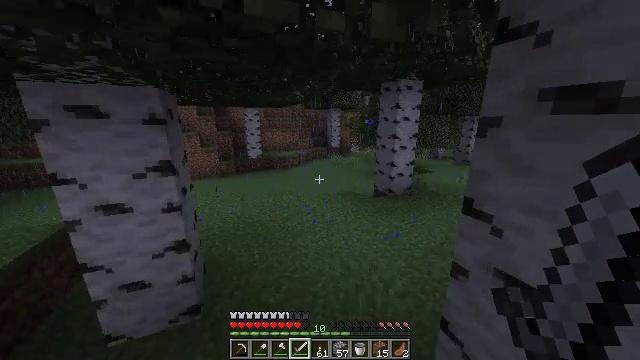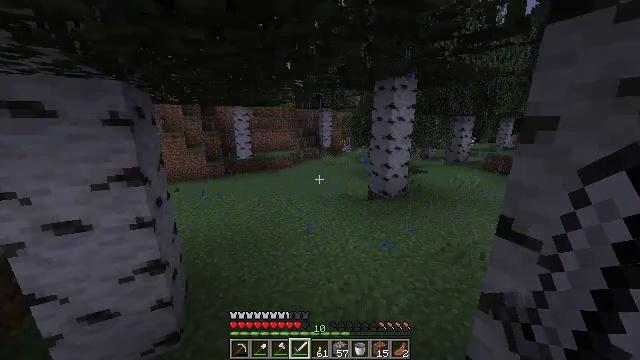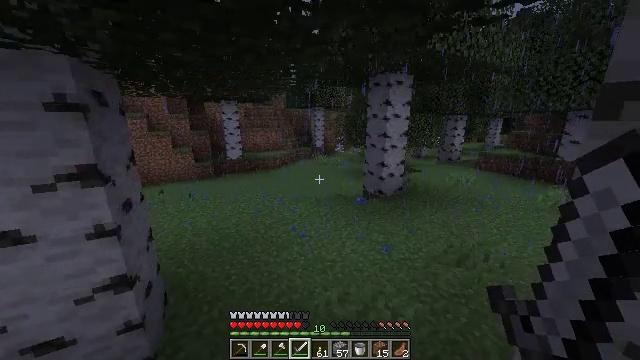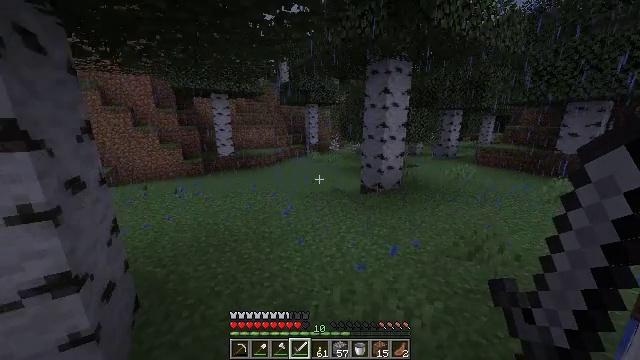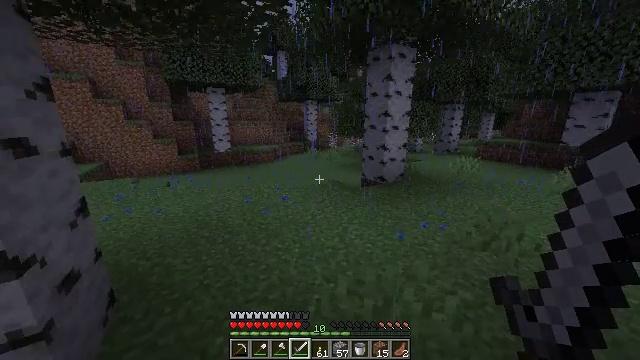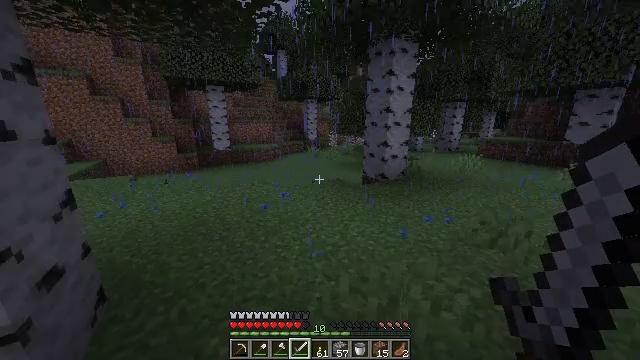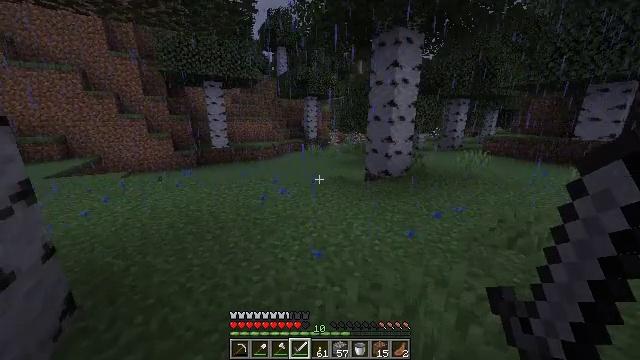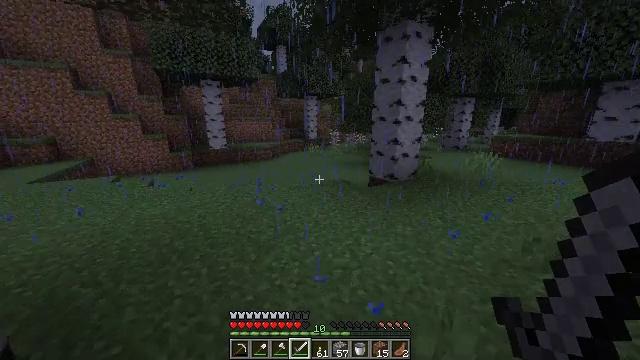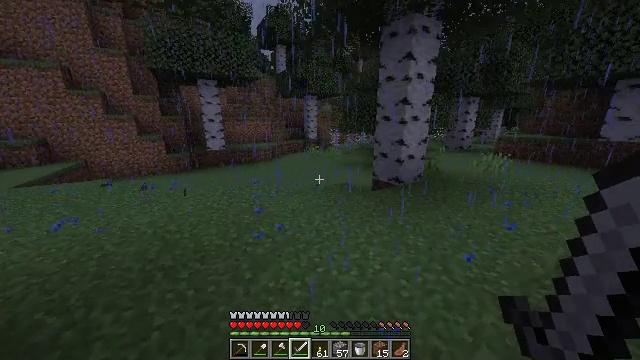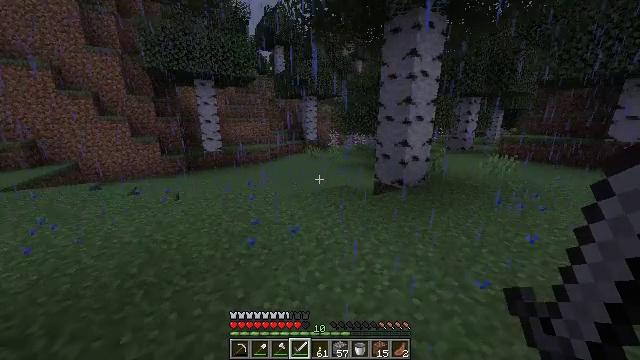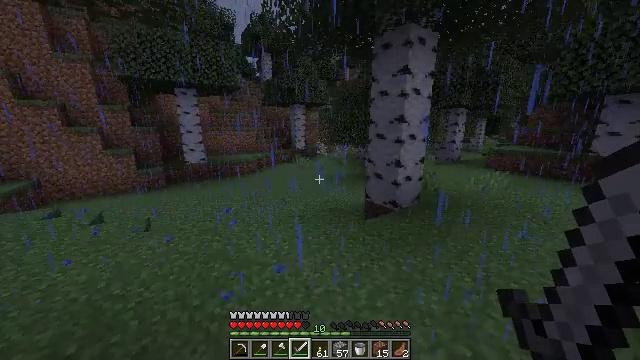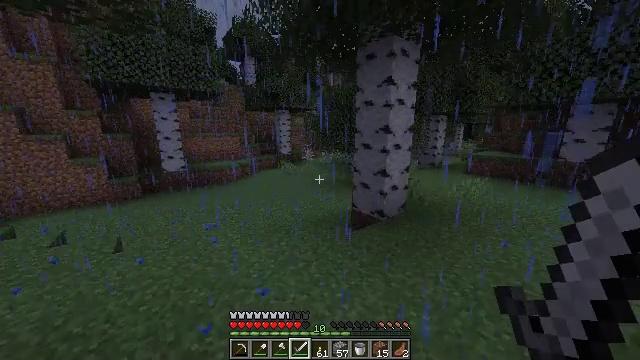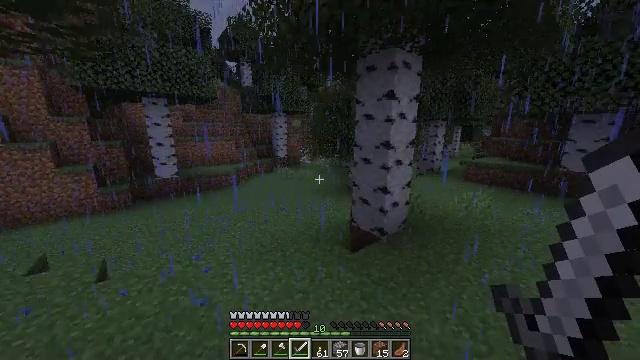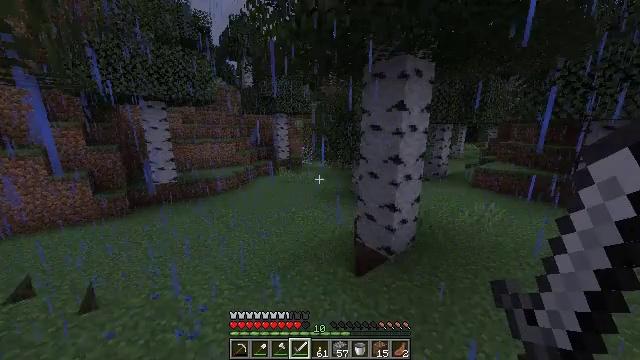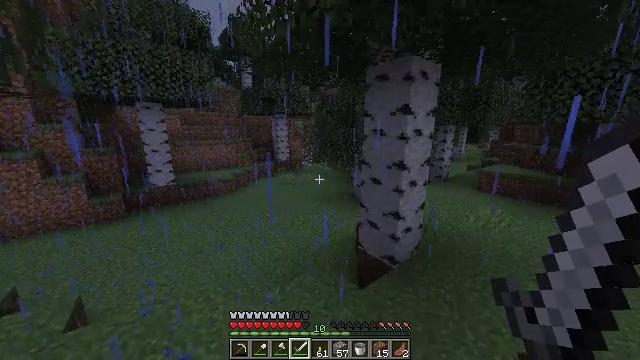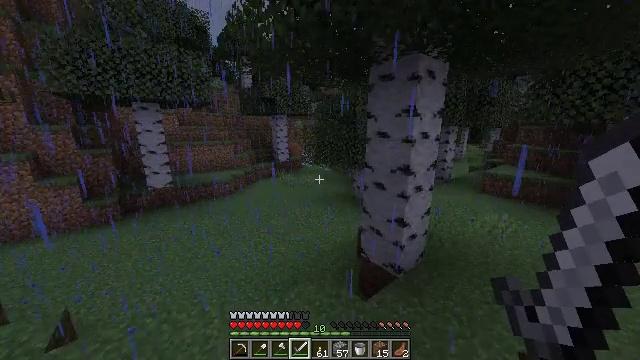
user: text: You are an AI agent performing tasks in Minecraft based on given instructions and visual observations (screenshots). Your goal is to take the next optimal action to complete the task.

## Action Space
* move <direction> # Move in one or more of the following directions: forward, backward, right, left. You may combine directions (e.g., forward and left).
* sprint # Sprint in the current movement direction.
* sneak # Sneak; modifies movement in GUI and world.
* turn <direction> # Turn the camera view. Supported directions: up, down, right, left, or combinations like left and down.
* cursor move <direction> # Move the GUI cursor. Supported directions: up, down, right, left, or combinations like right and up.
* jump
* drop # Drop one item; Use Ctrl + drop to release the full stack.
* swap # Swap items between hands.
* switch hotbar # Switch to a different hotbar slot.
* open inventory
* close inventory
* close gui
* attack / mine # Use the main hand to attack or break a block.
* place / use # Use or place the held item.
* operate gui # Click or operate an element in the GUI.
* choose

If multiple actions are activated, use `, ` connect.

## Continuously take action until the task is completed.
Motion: motion action
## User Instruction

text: Collect birch leaves from the tree.
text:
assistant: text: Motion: move forward, sprint, turn right
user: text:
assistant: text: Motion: move forward, sprint, turn right
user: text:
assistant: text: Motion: move forward, sprint, turn right
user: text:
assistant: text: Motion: move forward, sprint
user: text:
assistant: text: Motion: move forward, sprint
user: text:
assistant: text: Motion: move forward, sprint
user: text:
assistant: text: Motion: move forward, sprint
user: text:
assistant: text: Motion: move forward, sprint
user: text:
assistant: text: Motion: move forward, sprint
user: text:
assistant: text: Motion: move forward, sprint, turn right and up, jump
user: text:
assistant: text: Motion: move forward, sprint, turn right, jump
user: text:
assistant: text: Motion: move forward, sprint, jump
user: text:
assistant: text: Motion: move forward, sprint, jump
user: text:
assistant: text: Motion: move forward, sprint, jump
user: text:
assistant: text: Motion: move forward, sprint, jump
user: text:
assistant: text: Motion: move forward, sprint, jump
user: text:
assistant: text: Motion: move forward, sprint, jump
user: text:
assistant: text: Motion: move forward, sprint, turn left, jump
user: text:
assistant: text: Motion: move forward and move left, sprint, turn left, jump
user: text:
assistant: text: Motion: move forward and move left, sprint, jump
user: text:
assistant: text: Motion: move forward and move left, sprint, jump
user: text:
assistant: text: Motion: move forward and move left, sprint, jump
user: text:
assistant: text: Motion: move forward and move left, sprint, jump
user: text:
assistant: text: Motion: move forward and move left, sprint, jump
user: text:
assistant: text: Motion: move forward, sprint, jump
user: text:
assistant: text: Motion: move forward, sprint, jump
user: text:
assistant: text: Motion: move forward, sprint, jump
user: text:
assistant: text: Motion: move forward, sprint, jump
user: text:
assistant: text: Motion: move forward, sprint, turn right, jump
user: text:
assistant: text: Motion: move forward, sprint, turn right, jump